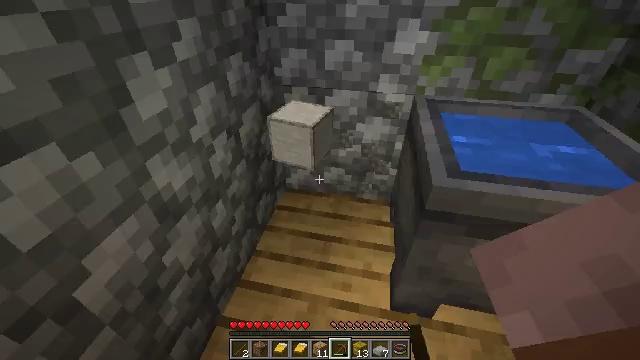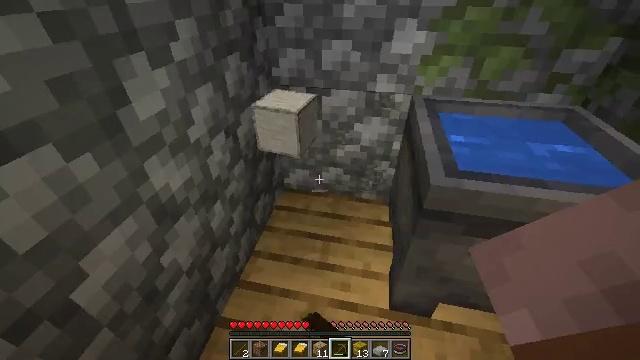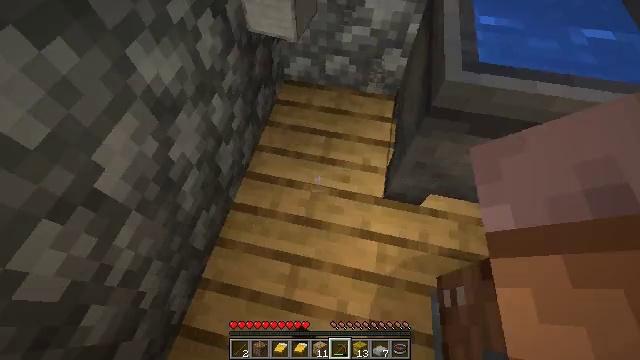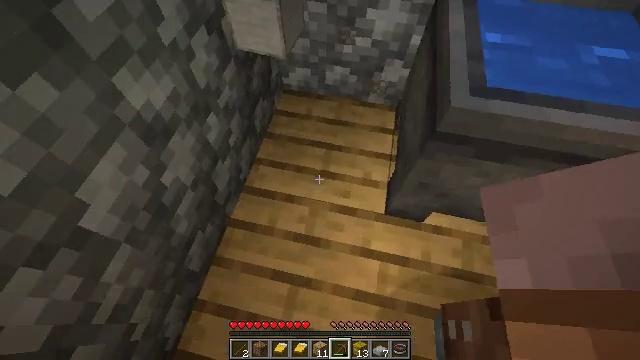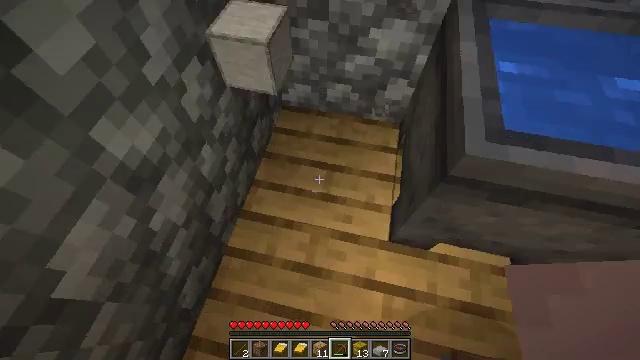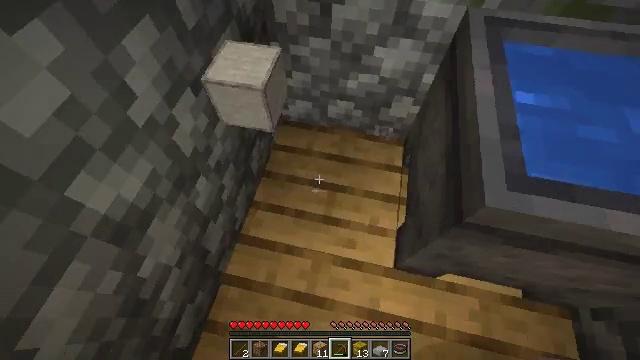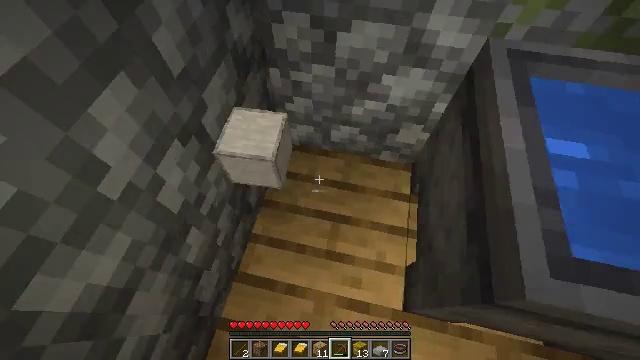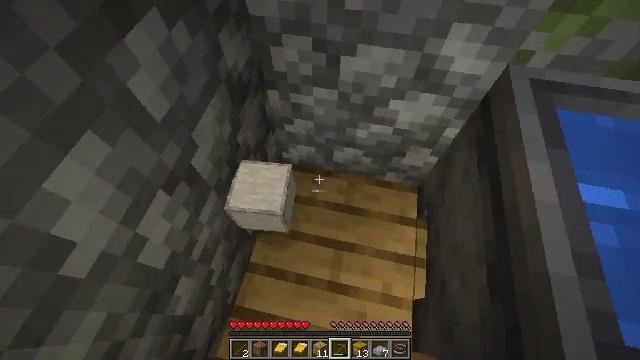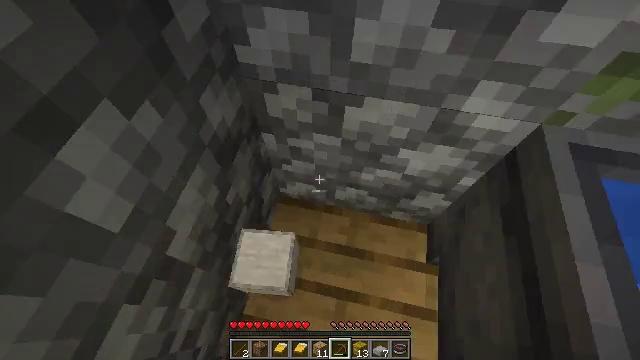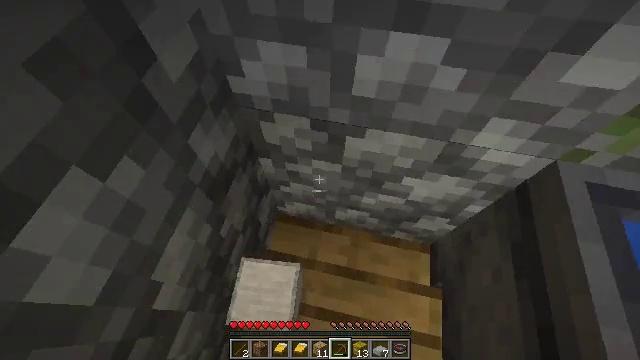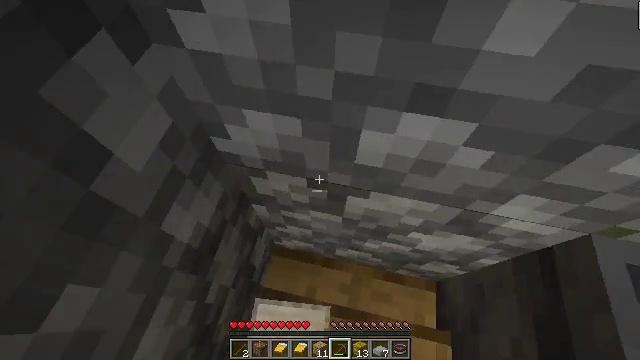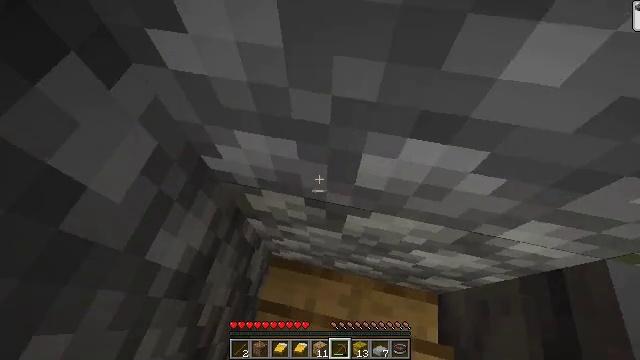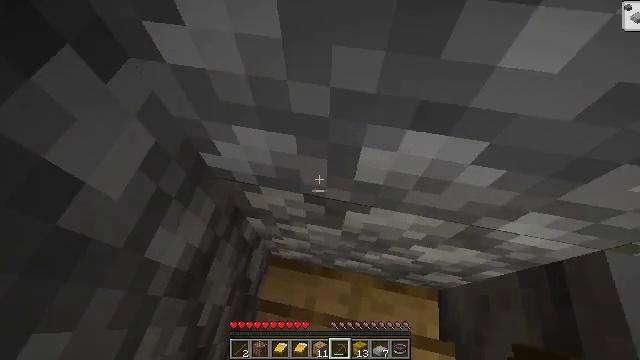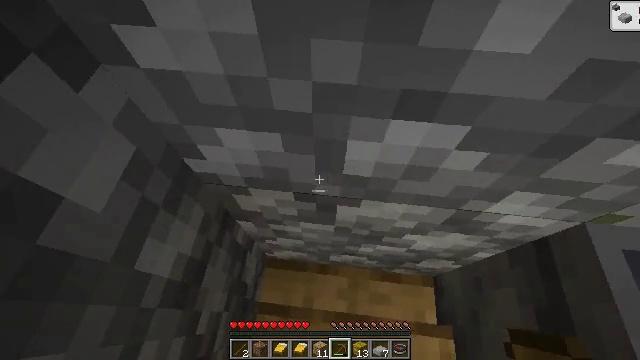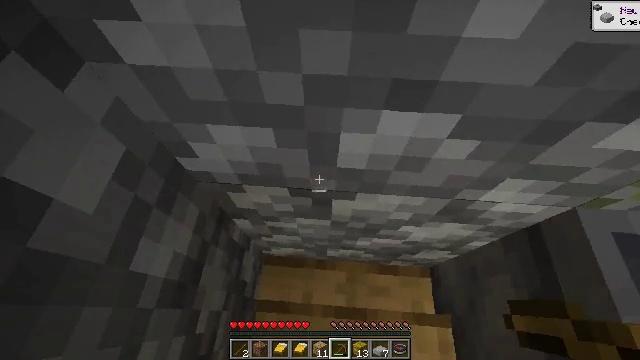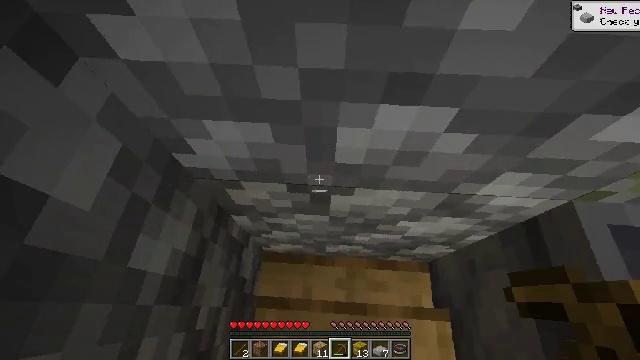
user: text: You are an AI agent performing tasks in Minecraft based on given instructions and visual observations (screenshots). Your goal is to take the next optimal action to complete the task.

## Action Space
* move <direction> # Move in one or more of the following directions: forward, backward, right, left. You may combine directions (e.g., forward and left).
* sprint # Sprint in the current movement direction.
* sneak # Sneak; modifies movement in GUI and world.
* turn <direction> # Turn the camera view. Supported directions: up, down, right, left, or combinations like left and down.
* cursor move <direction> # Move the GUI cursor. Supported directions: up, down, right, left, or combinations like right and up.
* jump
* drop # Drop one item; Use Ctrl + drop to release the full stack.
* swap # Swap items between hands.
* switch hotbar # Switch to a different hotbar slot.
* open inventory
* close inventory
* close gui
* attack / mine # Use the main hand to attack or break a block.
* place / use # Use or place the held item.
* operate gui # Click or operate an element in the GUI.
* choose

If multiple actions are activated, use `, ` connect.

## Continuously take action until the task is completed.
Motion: motion action
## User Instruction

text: Remove the white bed from its place.
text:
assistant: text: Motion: no_op
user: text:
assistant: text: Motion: move forward, turn down
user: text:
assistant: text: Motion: move forward
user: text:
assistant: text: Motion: move forward
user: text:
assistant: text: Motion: move forward
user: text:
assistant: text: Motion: move forward
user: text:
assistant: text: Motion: move forward
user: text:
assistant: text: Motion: move forward
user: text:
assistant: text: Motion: move forward
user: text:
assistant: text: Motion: no_op
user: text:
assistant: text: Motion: no_op
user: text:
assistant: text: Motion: turn right
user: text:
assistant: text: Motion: turn right
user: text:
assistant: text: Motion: turn right
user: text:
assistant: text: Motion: no_op
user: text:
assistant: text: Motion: turn right and down
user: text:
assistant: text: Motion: turn right and down
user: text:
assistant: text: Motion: turn right and down
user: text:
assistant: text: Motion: open inventory
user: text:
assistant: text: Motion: cursor move right, open inventory
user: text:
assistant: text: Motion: cursor move right, open inventory
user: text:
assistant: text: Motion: cursor move right, open inventory
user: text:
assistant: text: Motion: cursor move right
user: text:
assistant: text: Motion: cursor move right
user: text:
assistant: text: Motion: cursor move right
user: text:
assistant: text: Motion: cursor move right
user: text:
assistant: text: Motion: no_op
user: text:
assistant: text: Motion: no_op
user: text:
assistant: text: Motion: cursor move left and down
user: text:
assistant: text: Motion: cursor move left and down